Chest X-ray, AP view. Patient: 55 years old, sex F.
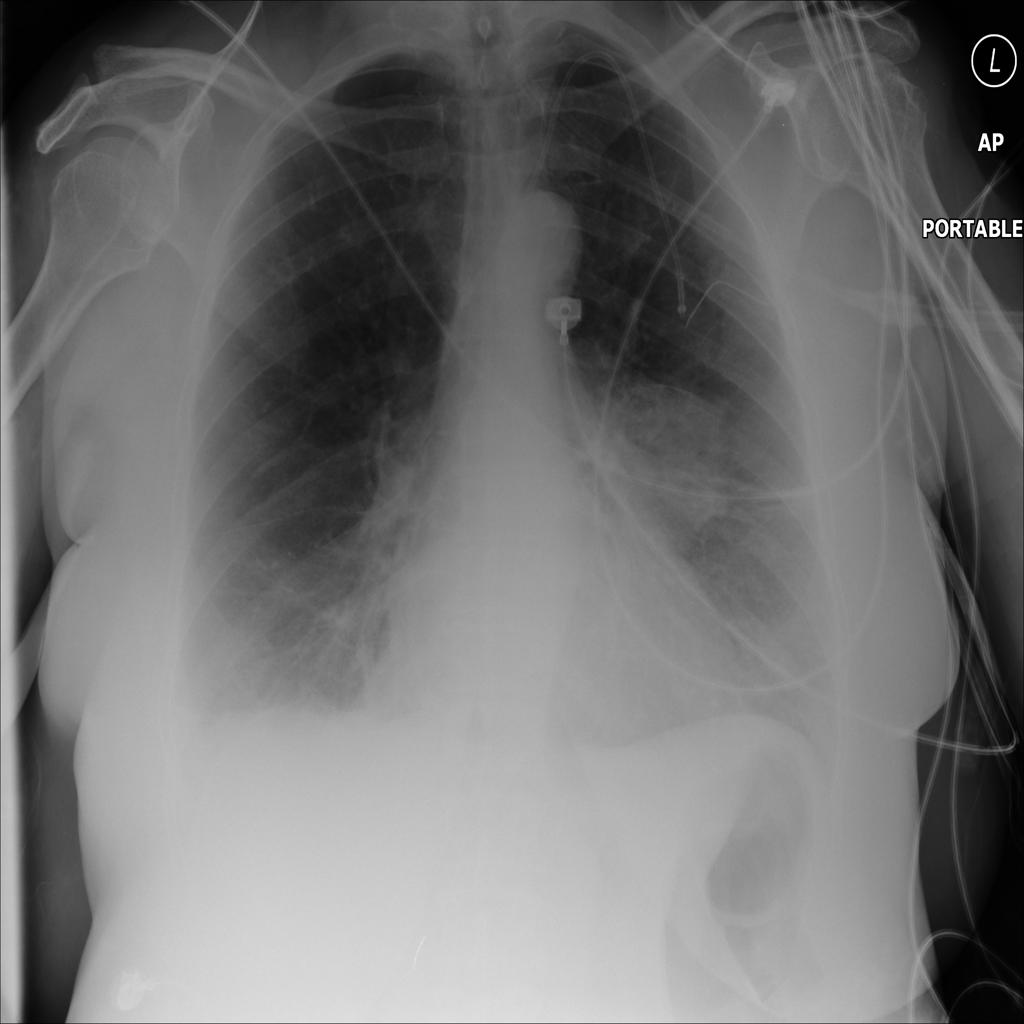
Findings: Atelectasis, Infiltration, Mass